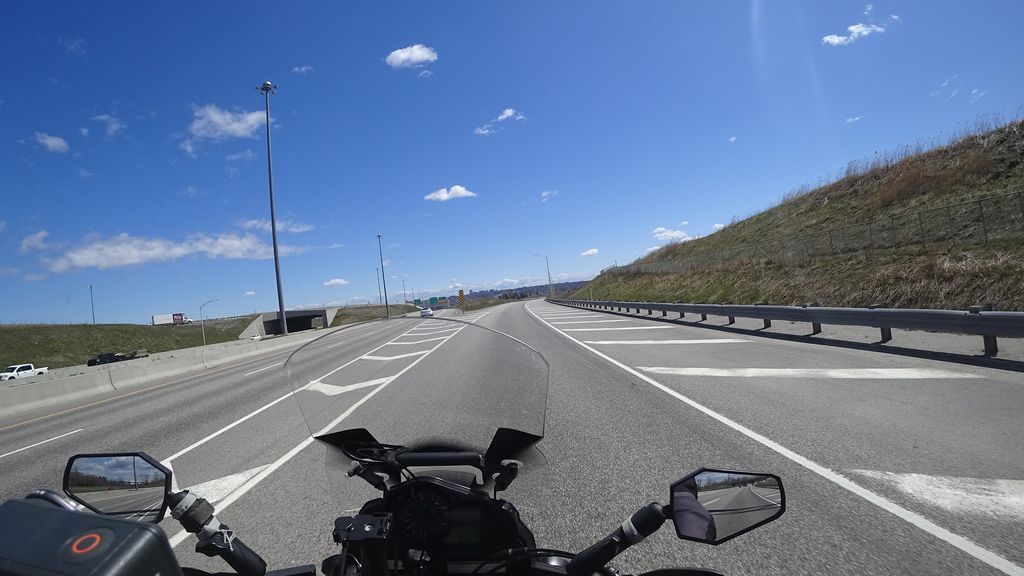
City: quebec_city